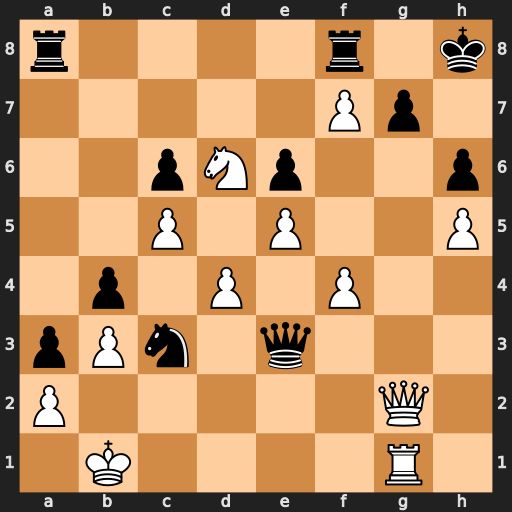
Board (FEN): r4r1k/5Pp1/2pNp2p/2P1P2P/1p1P1P2/pPn1q3/P5Q1/1K4R1
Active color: w
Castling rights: -
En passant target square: -
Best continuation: Ka1 g5 hxg6 Kg7 f5